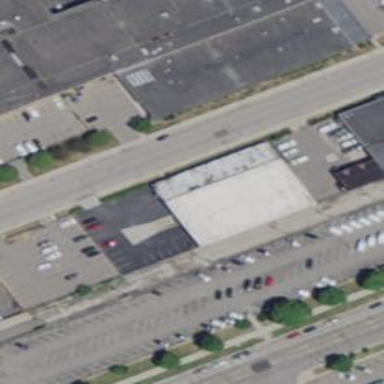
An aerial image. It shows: Commercial building.